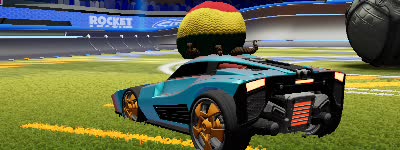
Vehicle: breakout